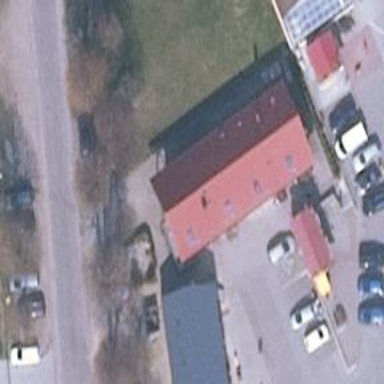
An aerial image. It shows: Service building with gabled roof.